The image folds the raw vibration samples of a bearing signal into a 2-D grayscale square (signal-to-image encoding). Based on the visible evidence, which condition applies: normal, inner_race, outer_race, ball?
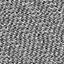
Answer: outer_race